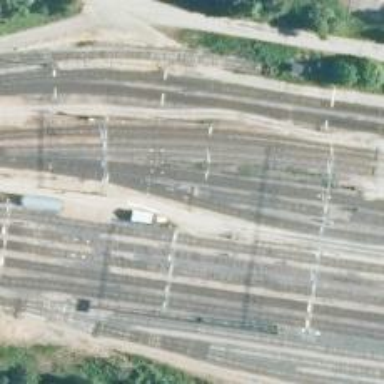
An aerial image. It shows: Wedge is used for the railway derail.